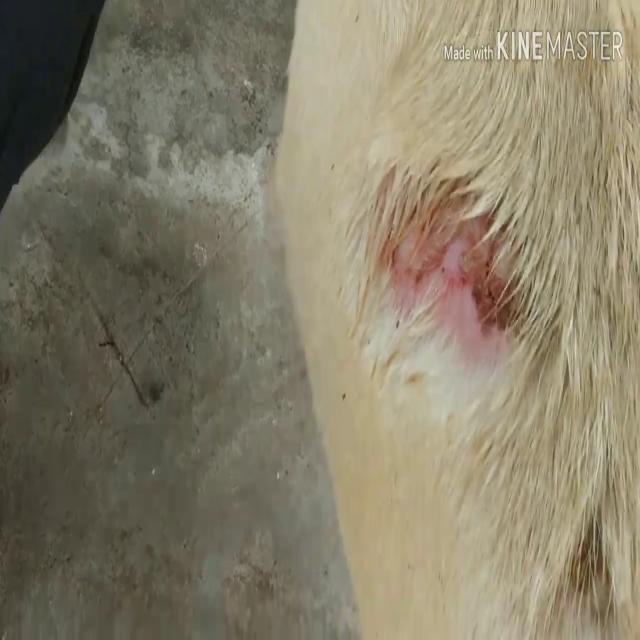
Canine dermatitis — inflammation of the skin presenting with erythema, pruritus, papules, and excoriation. May be allergic, contact, or atopic in origin.